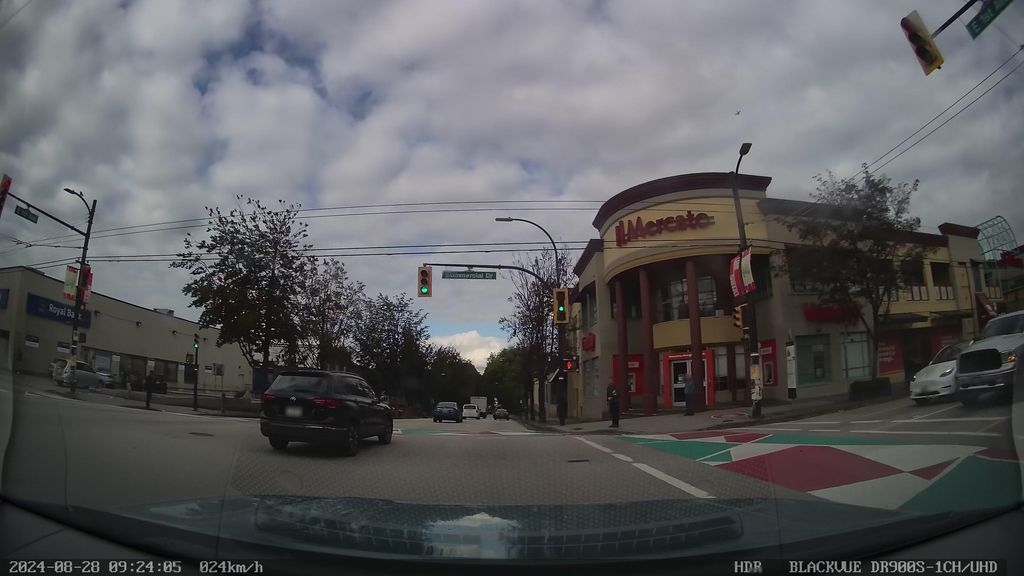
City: vancouver